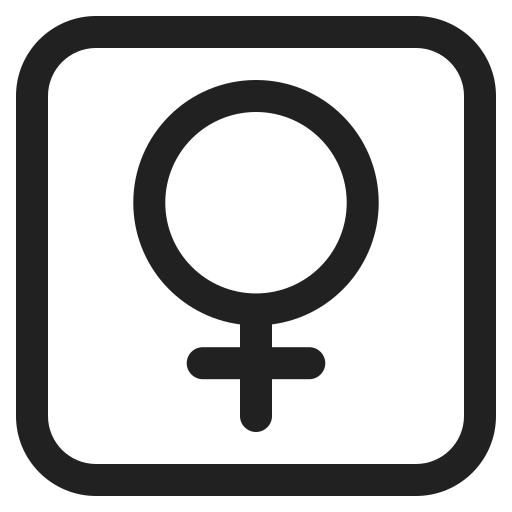
female sign high contrast